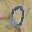
Label: 0